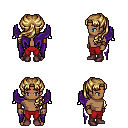
a pixel art fantasy rpg character, male body template, human, dark skin, purple wings, red pants, blonde princess hairstyle, leather bracers, maroon shoes, four views (front, back, left, right), 2x2 character sprite sheet, small pixel art, hard edges, no anti-aliasing